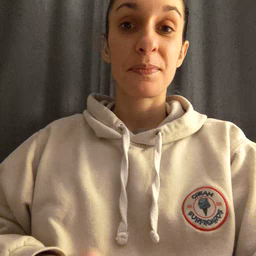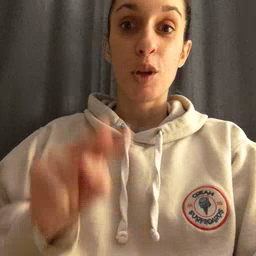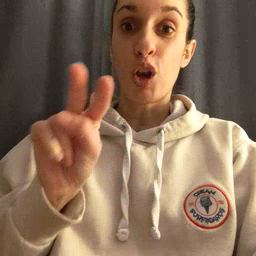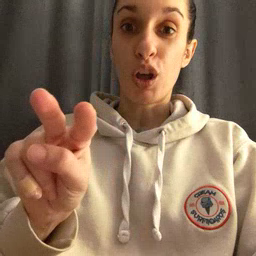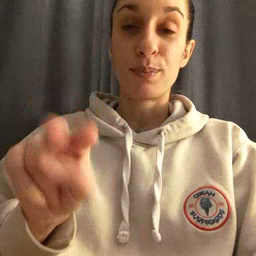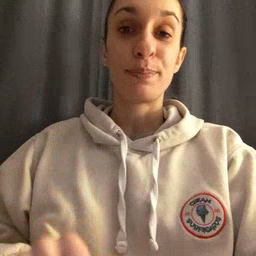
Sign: look